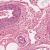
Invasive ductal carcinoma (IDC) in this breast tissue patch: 0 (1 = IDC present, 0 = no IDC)